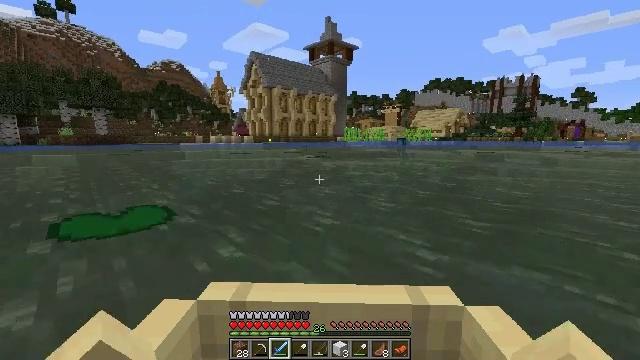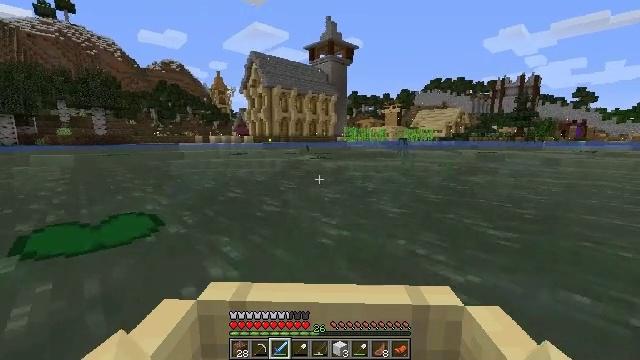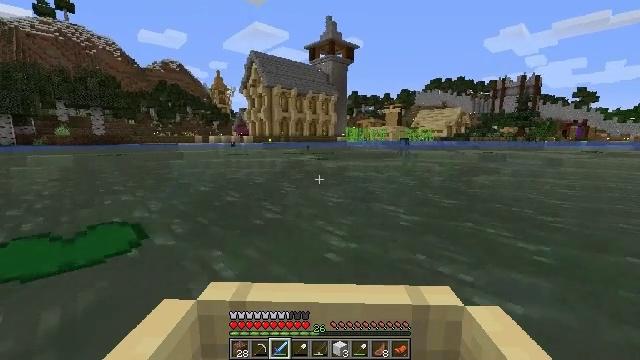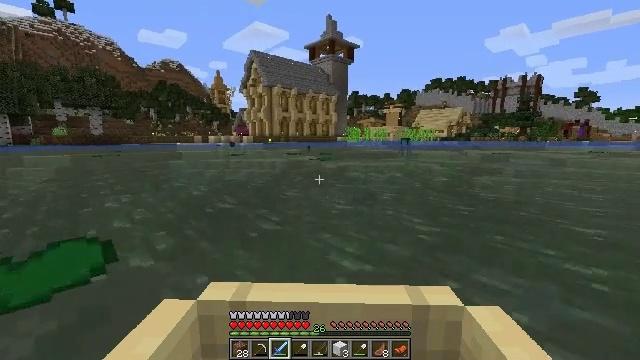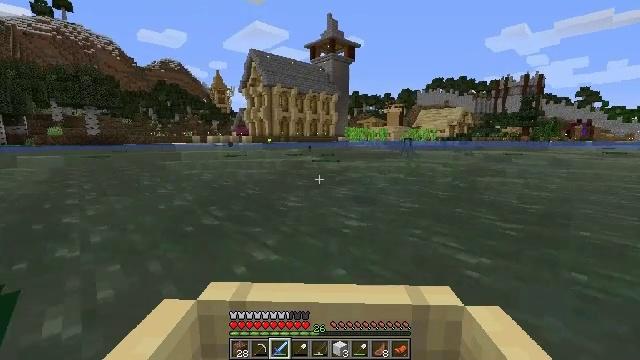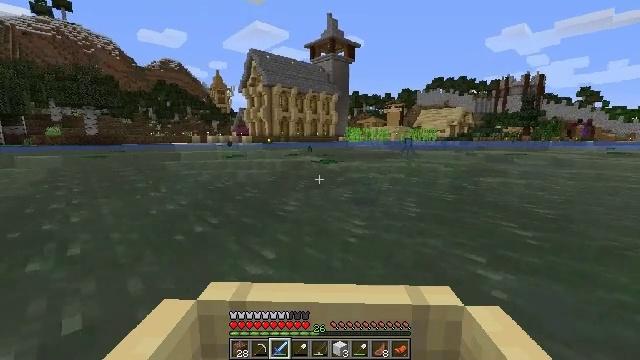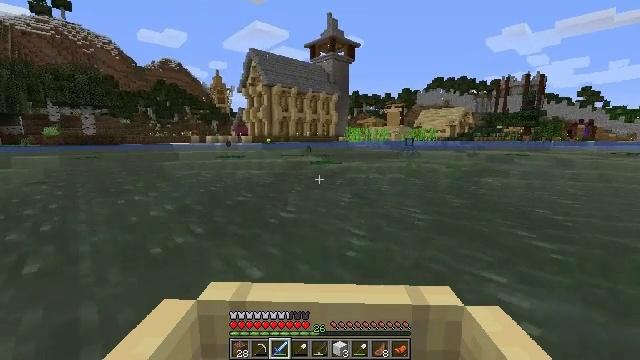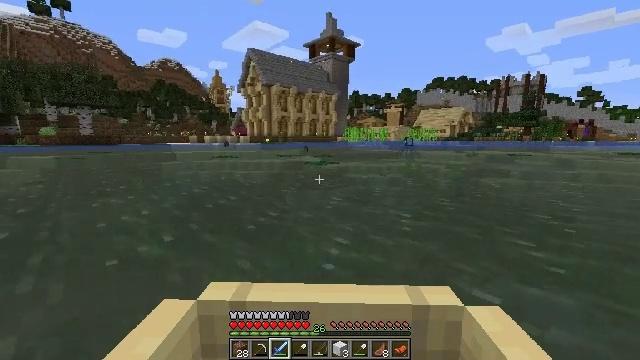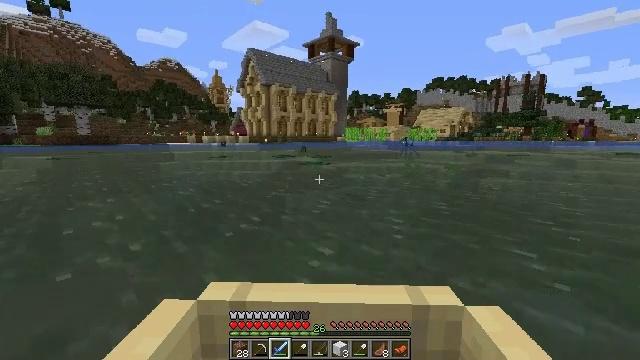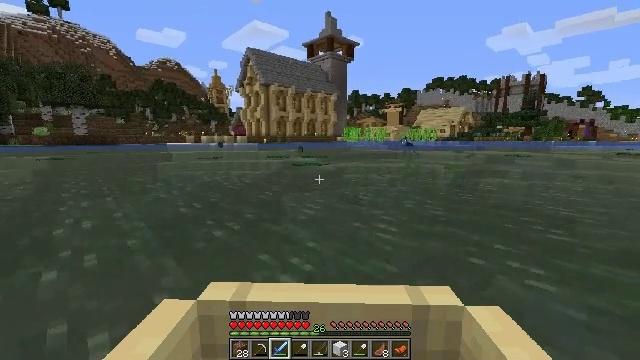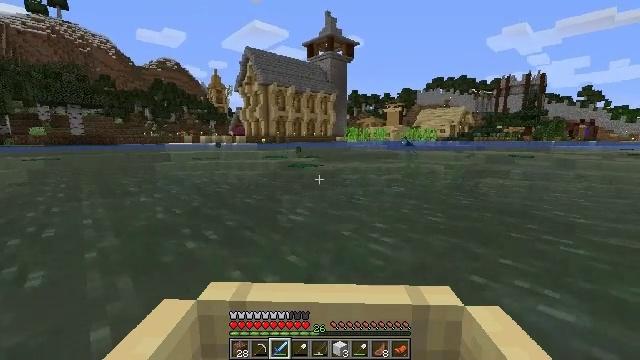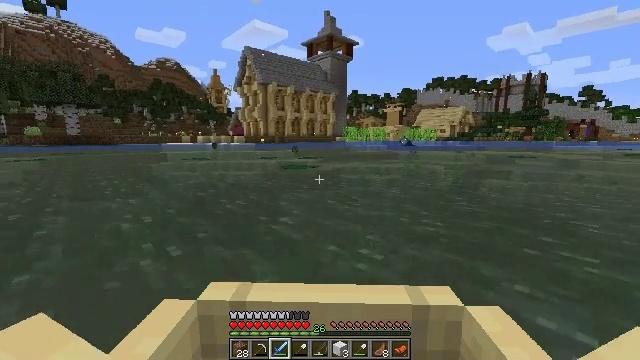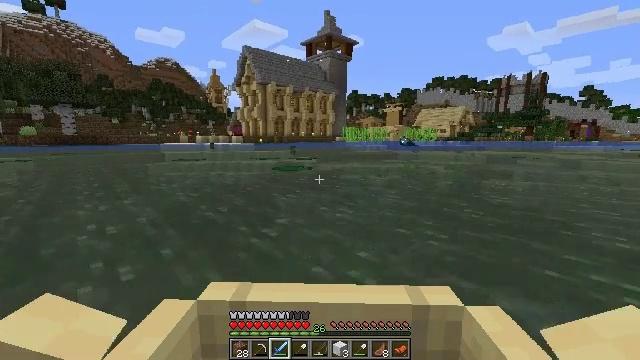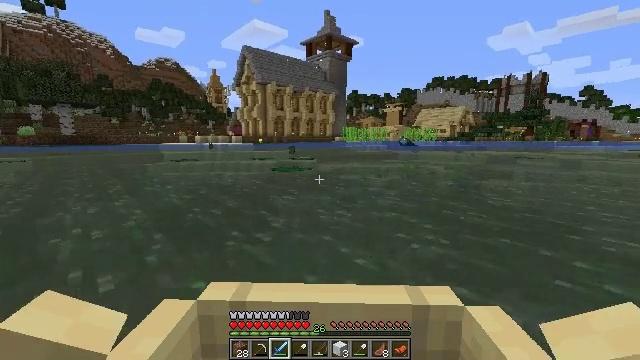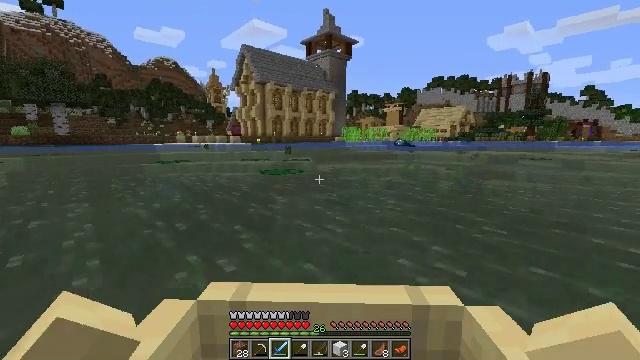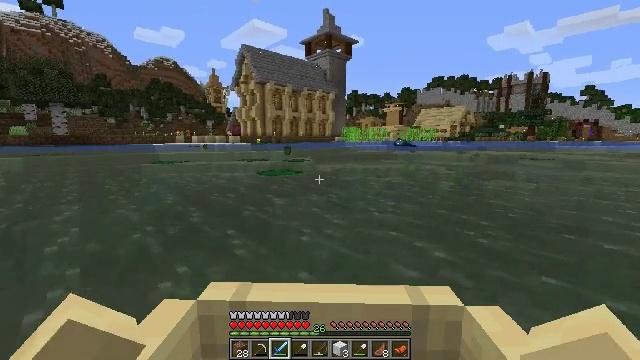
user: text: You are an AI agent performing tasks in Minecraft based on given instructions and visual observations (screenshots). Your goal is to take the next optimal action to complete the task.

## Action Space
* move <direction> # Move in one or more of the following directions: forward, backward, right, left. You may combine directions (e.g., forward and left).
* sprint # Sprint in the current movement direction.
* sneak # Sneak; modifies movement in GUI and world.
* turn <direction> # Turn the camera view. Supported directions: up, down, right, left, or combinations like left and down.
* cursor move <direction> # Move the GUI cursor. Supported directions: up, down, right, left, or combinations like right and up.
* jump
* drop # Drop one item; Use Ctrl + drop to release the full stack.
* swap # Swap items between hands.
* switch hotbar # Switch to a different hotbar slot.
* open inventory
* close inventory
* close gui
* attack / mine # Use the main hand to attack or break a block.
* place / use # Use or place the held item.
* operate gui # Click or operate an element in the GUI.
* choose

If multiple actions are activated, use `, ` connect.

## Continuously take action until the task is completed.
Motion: motion action
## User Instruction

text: Drop a lily pad.
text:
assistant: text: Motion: move forward
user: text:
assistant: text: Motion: move forward
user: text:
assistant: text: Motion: move forward
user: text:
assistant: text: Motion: move forward
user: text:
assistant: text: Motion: move forward
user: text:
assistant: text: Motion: move forward
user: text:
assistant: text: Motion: move forward
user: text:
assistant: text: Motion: move forward
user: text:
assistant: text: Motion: move forward
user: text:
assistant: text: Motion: move forward
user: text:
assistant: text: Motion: move forward
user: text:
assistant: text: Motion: move forward
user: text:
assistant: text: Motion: move forward
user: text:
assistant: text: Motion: move forward
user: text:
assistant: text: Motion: move forward
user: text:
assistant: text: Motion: move forward
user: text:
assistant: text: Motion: move forward and move right
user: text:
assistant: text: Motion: move forward and move right
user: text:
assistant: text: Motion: move forward and move right
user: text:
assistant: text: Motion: move forward and move right
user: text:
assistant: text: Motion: move forward and move right
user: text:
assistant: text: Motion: move forward
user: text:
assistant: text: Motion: move forward
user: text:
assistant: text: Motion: move forward
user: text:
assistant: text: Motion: move forward
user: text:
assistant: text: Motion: move forward
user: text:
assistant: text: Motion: move forward
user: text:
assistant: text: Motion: move forward and move left
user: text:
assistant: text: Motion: move forward and move left
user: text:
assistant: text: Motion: move forward and move left